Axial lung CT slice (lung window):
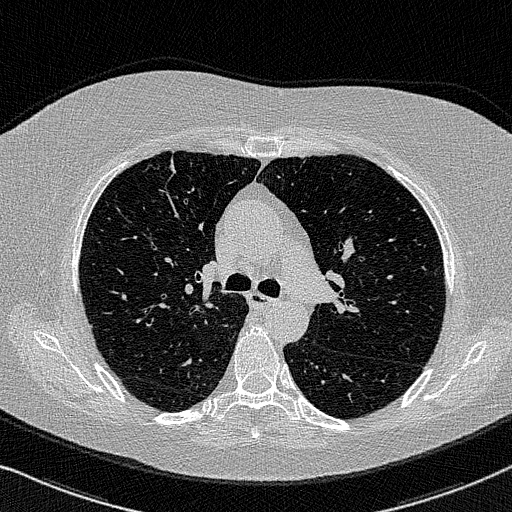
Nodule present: no